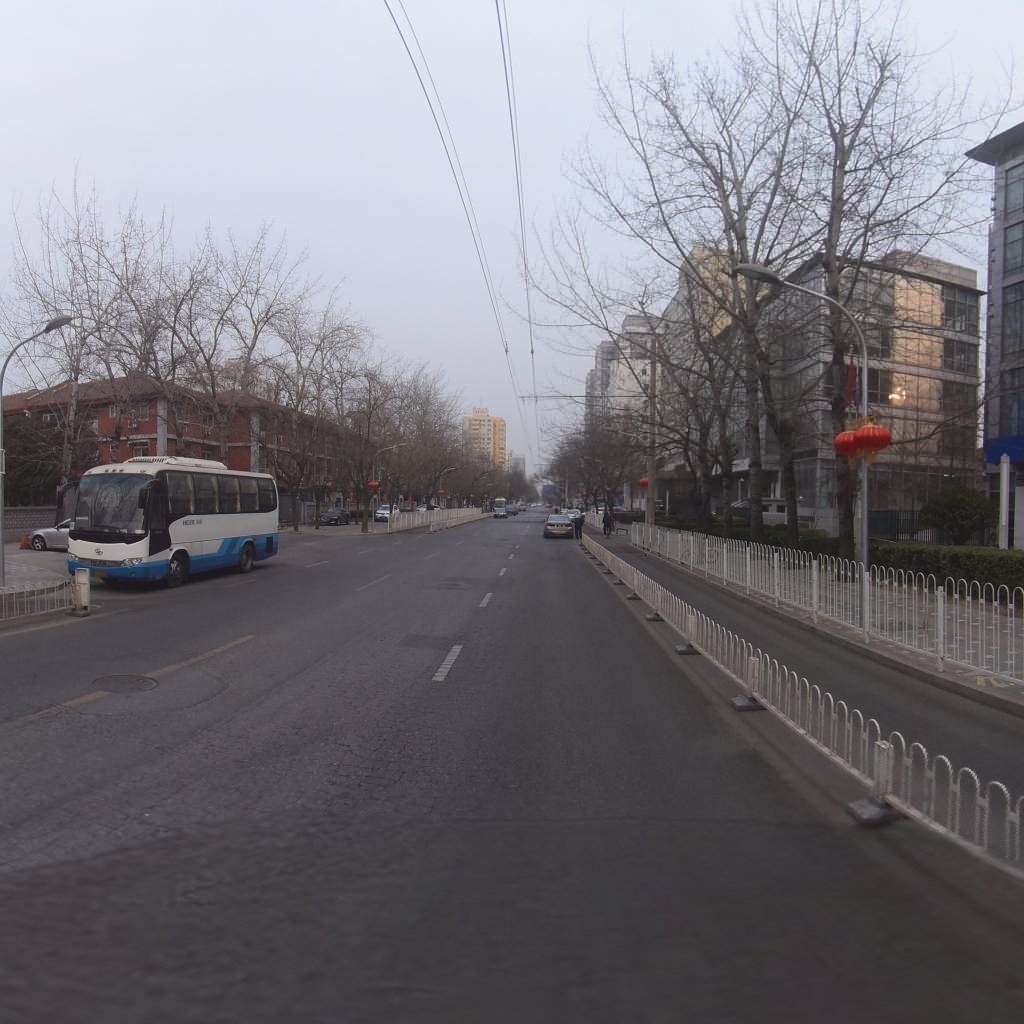
Region: Xicheng
Road damage annotations: manhole cover, alligator crack, manhole cover